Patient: sex M, age 46
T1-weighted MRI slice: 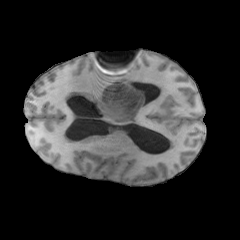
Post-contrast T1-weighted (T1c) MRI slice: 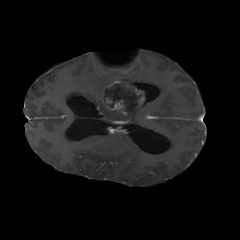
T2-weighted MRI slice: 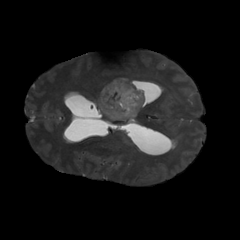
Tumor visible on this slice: yes
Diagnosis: Glioblastoma, IDH-wildtype
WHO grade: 4